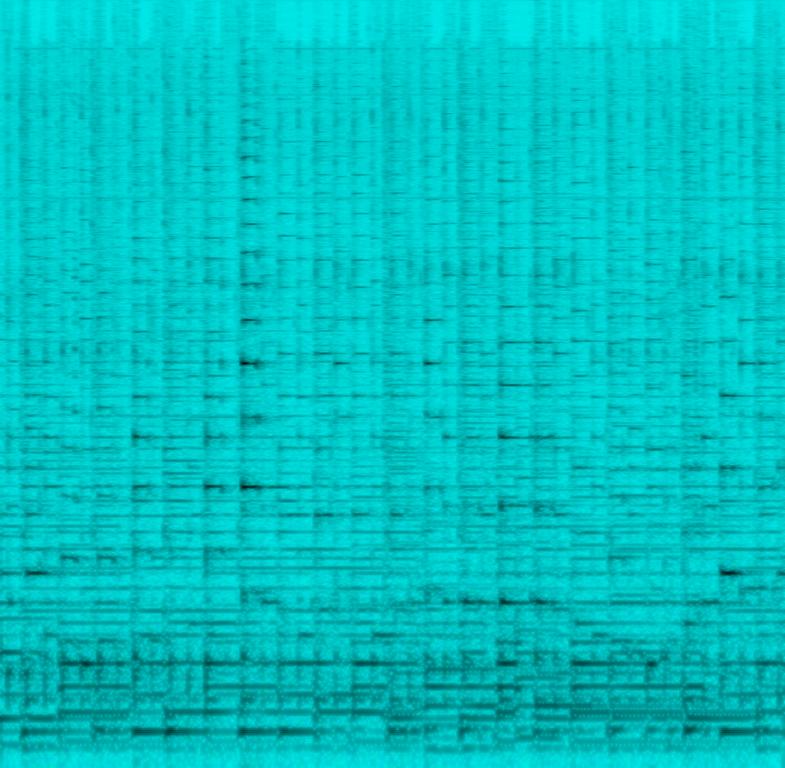
This is an Irish folk music piece. The melody is being played by an acoustic guitar and a mandolin. The atmosphere of the piece is cozy and easygoing. It has a steady tempo. This piece could be used in the soundtrack of a documentary. It could also be playing in the background at an Irish pub or an Irish cuisine restaurant.